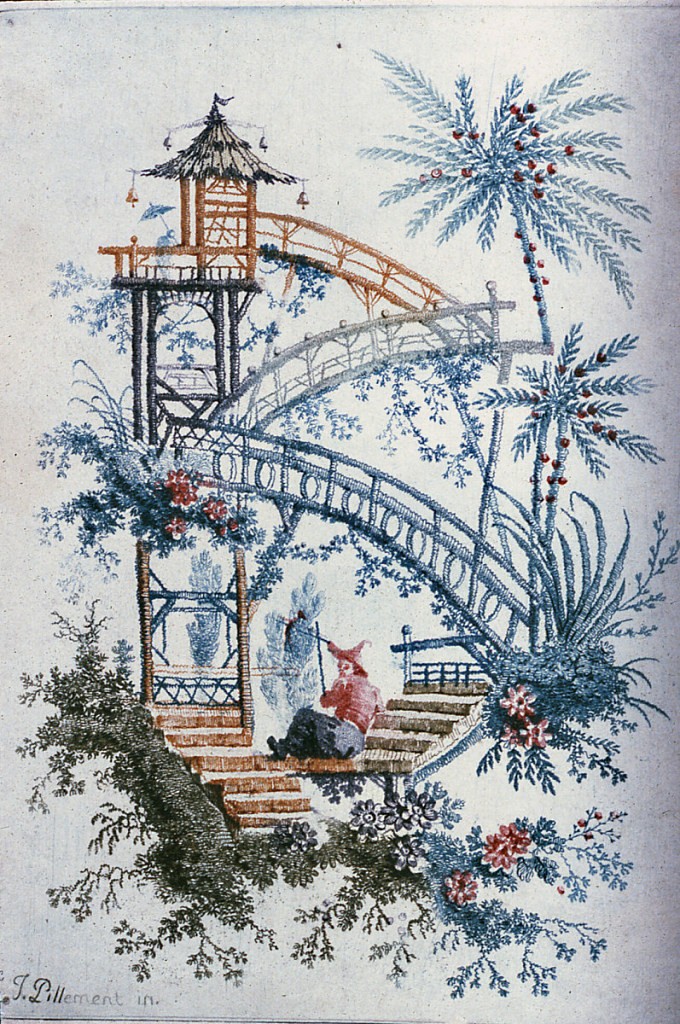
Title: Ornamental Design from Nouvelle suite de cahiers chinois a l'usage des dessinateurs et des peintres No.3, (New Suite of Chinese Ornament for the Use of Designers and Painters)
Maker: Jean-Baptiste Pillement, French, 1728–1808
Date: after 1775
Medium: Etching à la poupée on off-white laid paper
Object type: Print
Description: Fantasy three-level Chinoiserie bridge floating in empty space.  Chinois figure in pointed hat sits on steps in lower center, above him three bridges leading to arched doorways.  Architecture elements surrounded by foliage and trees.